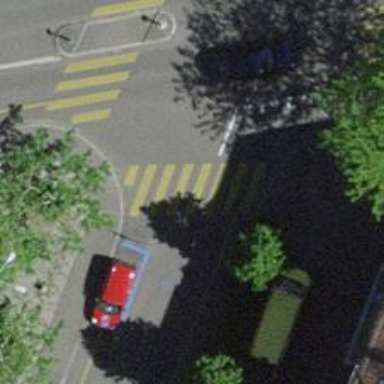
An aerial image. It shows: Uncontrolled zebra crossing on the road.